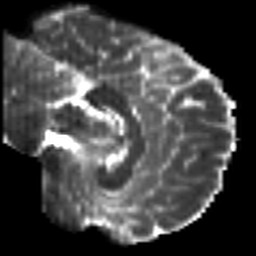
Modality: T2w
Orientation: sagittal
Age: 21
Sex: male
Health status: ill
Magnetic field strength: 3 T
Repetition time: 9 s
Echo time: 0.093 s